Question: The modal dialog for adding iCloud accounts on iOS 7 is shown below. Is this type of dialog a standard iOS component of some kind? Specific elements of interest are the navigation bar and title on top that seem well integrated with the general iOS UI. I'm obviously looking to avoid reinventing the wheel for my own generic login dialog.

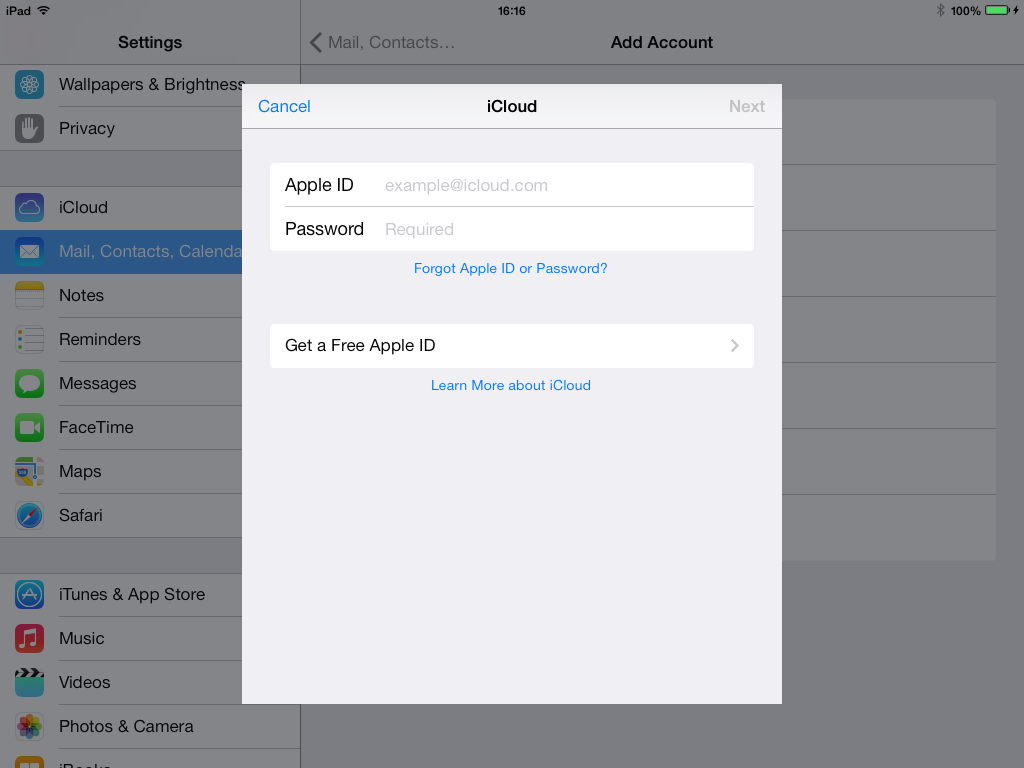
Answer: No, it's not a standard view that's part of the SDK, but it's easy enough to replicate using a grouped UITableView and a UITableViewCell subclass that contains a UILabel and UITextField for the Apple ID and Password cells.